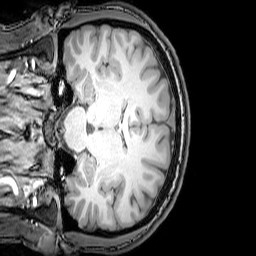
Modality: T1w
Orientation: coronal
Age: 25
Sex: male
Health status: healthy
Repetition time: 0.081 s
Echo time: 0.037 s